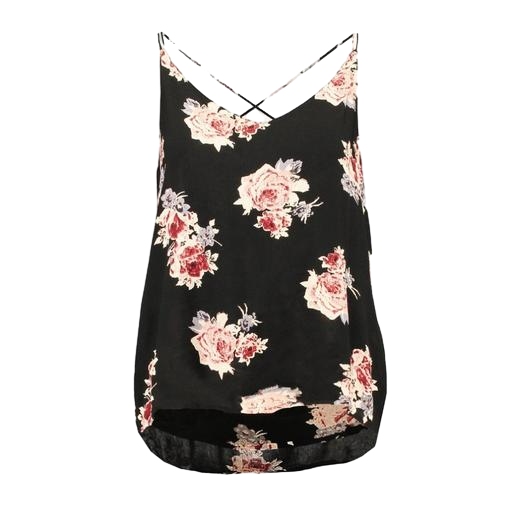
black floral print cami, black floral-print sleeveless top, black v-neck printed tank top, white background